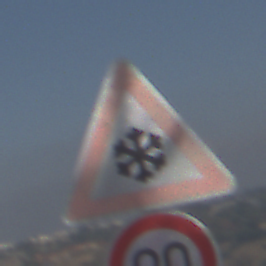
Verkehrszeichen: SchneeOderEisglaette
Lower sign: Geschwindigkeit90
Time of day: Midday
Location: Outdoor (Nature)
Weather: PartlyCloudy
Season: NotSpecified
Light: Natural